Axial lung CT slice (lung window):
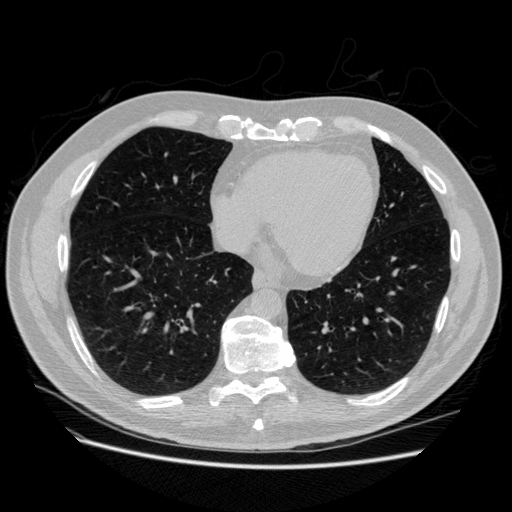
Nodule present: no